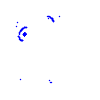
Particle: proton